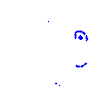
Particle: kaon